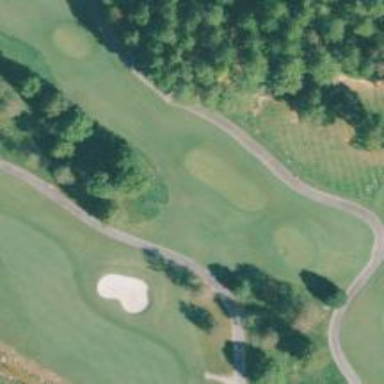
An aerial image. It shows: Service road designated as golf cart path.